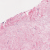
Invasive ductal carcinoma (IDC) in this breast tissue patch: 0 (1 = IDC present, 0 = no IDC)